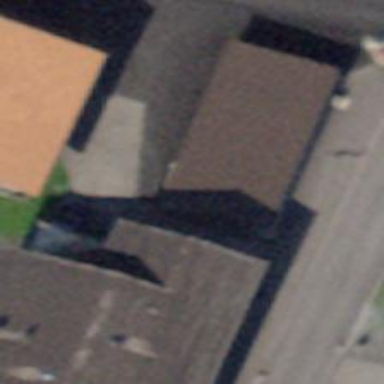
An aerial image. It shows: Garage.